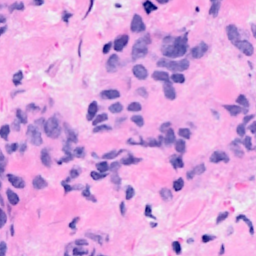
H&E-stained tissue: Breast